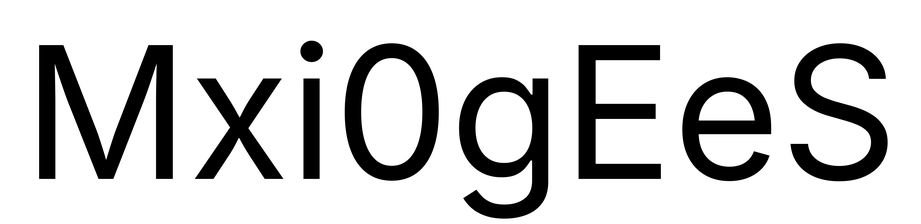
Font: Inter_Regular